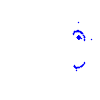
Particle: proton